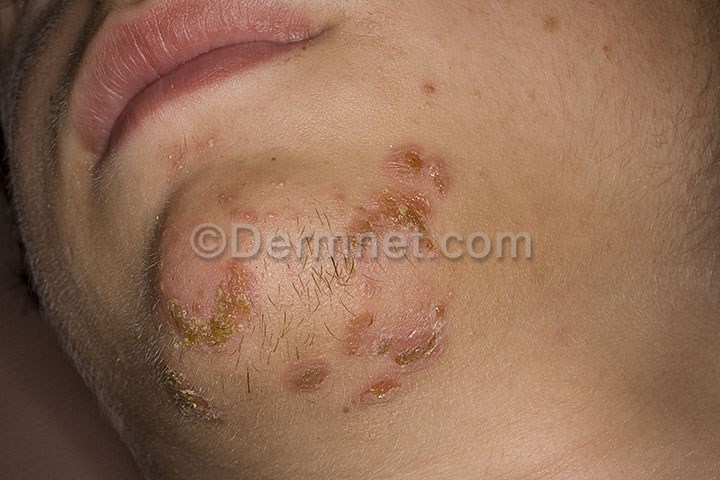
Disease: Cellulitis Impetigo and other Bacterial Infections